Interaction volume radius: 10 \u00c5
Interaction volume height: 10 \u00c5
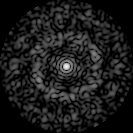
Disorder parameter: 0.82